Question: I've litterally never written anything in C# and this is my first attempt. I have everything working as far as showing the XML as Pretty Printed XML. The one problem I'm running into is that the HTML that posts after the XML is duplicating and attaching itself inside the XML. I'm really confused here.
C# Display string as XML:
'''
XmlDocument doc = new XmlDocument();
doc.Load(filepath + filename + ".xml");
string xmlcontents = doc.InnerXml;
string xmlOut = System.Xml.Linq.XDocument.Parse(xmlcontents).ToString();
this.statusLabel.Text = "<XMP>" + xmlOut + "<\XMP>";
'''
What is being displayed:

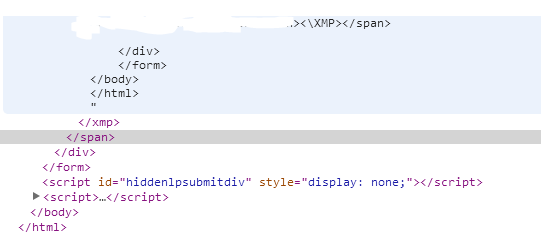
Answer: I was dumb \ should have been /. Learn from my mistakes!!!
Change from:
'''
this.statusLabel.Text = "<XMP>" + xmlOut + "<\XMP>";
'''
To:
'''
this.statusLabel.Text = "<XMP>" + xmlOut + "</XMP>";
'''